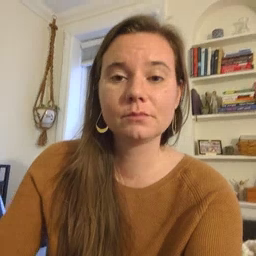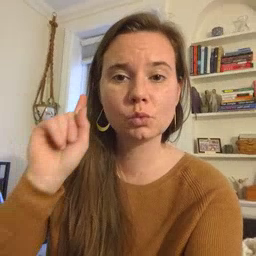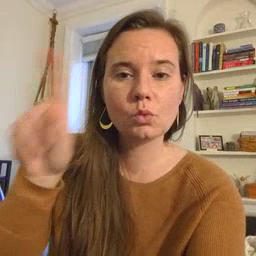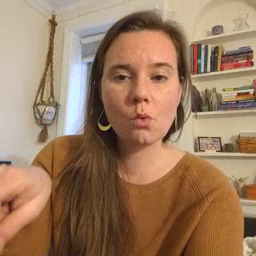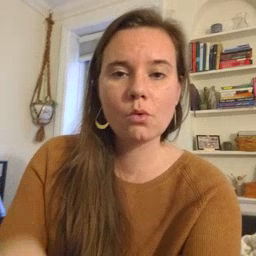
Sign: go